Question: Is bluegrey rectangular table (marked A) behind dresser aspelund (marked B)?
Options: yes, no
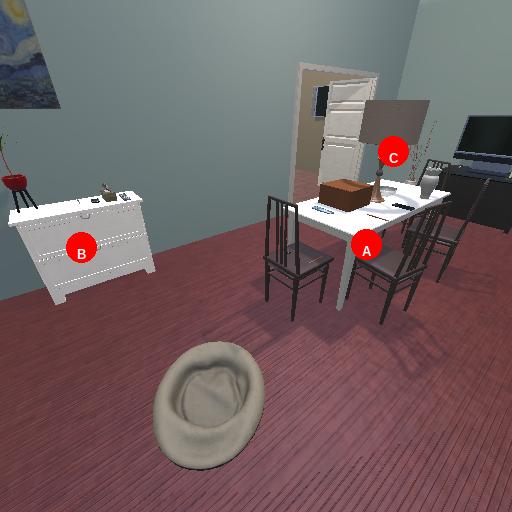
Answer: yes